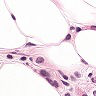
Metastatic tissue present: yes